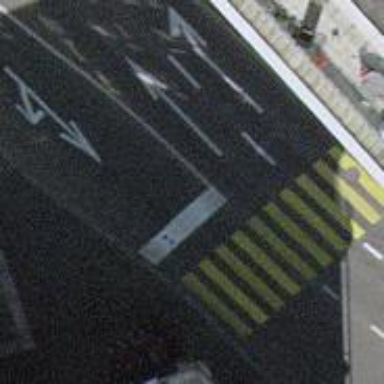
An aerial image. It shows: Road with traffic signals.